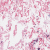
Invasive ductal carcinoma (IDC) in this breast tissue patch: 0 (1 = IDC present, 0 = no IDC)